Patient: sex M, age 61
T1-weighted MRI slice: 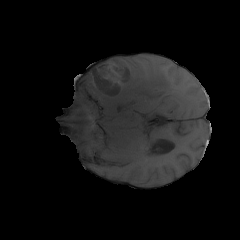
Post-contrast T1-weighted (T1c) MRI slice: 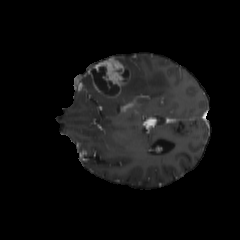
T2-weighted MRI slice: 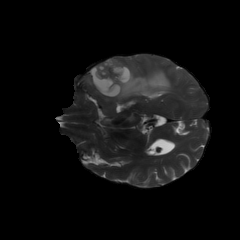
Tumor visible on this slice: yes
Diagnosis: Glioblastoma, IDH-wildtype
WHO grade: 4